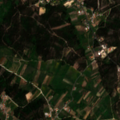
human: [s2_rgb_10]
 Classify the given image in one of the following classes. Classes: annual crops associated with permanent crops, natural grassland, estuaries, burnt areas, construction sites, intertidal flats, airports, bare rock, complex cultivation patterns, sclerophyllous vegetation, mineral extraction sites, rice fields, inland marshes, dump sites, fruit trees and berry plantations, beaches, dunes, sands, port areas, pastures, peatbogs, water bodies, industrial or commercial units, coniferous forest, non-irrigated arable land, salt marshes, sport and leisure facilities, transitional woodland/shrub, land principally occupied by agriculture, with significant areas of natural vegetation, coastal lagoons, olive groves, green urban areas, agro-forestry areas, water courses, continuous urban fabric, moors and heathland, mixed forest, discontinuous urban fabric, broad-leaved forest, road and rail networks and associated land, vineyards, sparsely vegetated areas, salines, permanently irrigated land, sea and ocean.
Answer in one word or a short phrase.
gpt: olive groves, annual crops associated with permanent crops, complex cultivation patterns, broad-leaved forest, mixed forest